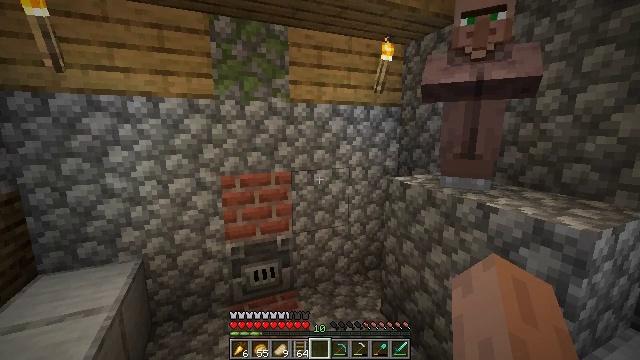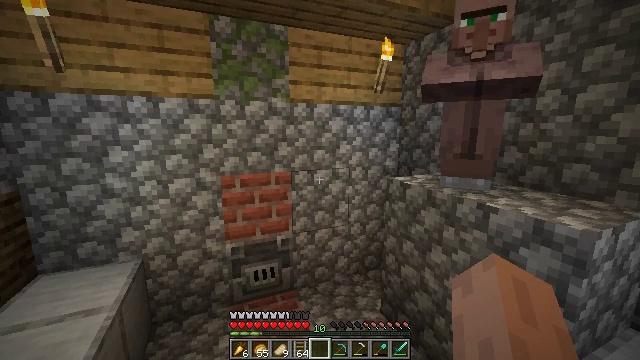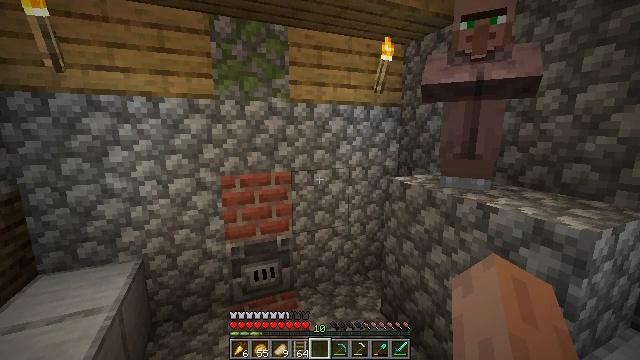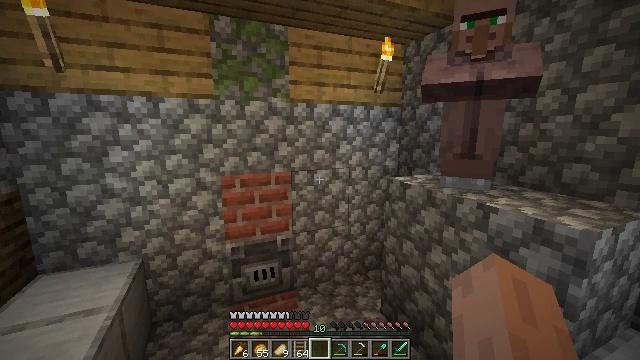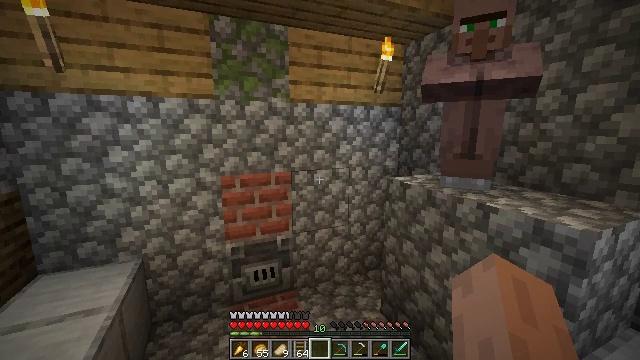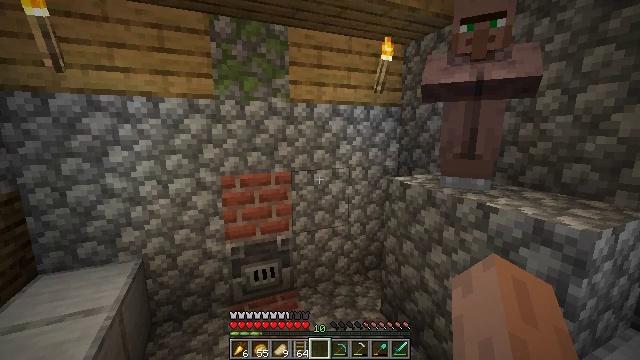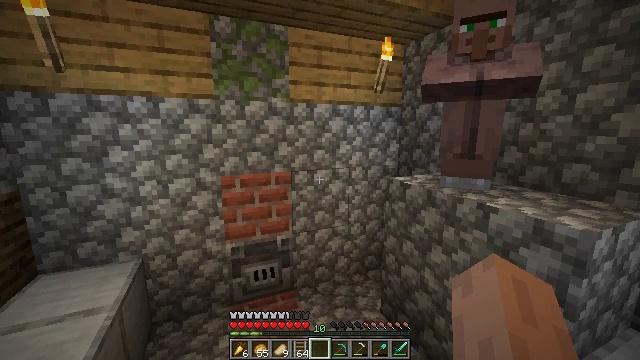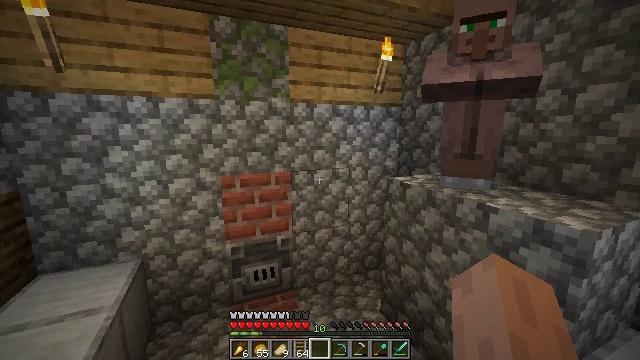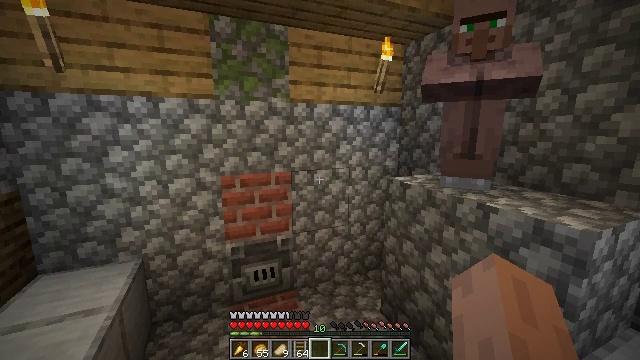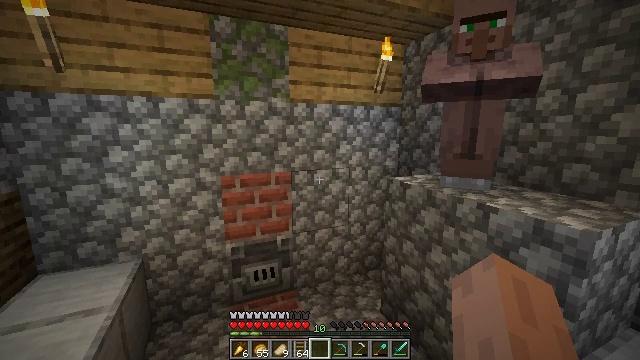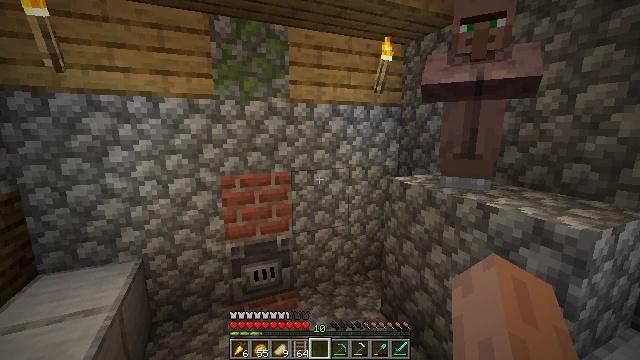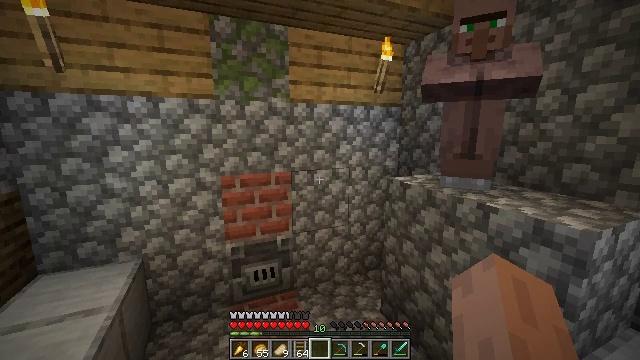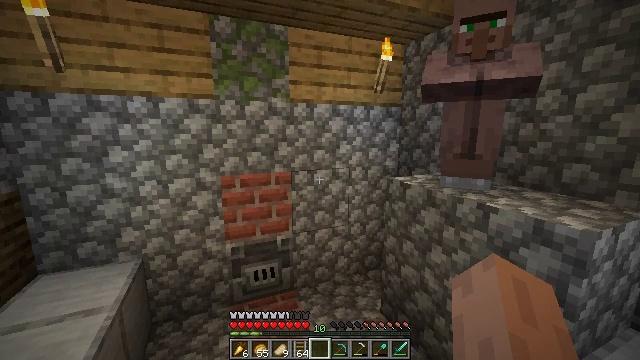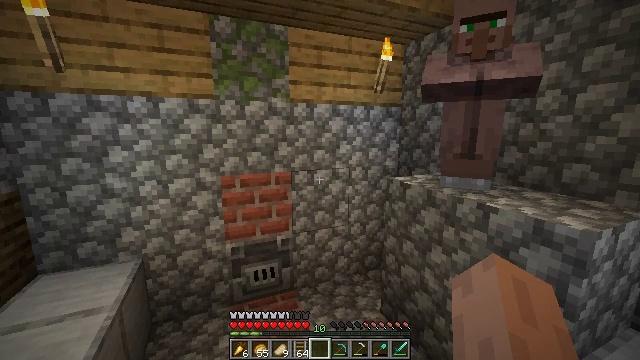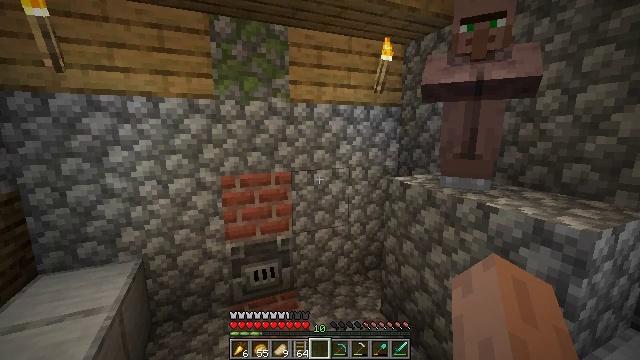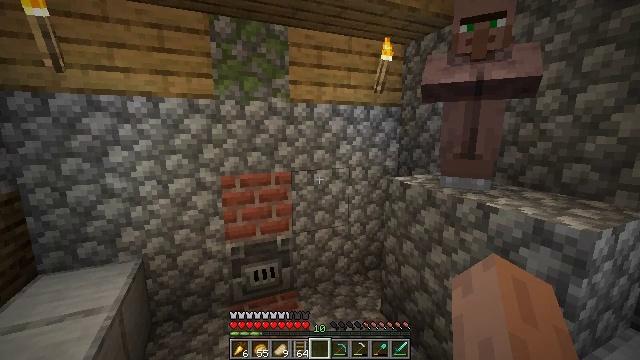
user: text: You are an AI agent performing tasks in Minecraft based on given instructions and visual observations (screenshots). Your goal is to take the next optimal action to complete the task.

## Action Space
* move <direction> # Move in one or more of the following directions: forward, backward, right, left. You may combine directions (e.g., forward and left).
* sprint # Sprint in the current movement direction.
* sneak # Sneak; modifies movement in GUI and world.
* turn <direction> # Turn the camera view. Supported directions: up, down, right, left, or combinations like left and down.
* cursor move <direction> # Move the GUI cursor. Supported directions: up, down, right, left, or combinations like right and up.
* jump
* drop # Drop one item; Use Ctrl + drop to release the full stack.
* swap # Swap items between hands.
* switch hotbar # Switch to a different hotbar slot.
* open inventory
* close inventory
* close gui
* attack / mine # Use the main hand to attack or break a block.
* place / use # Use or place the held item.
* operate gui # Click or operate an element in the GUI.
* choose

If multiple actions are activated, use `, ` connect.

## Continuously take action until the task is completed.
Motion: motion action
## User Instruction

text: Retrieve bricks from the wall.
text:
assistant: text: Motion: no_op
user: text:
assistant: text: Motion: no_op
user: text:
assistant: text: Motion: no_op
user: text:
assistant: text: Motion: no_op
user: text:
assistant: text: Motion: no_op
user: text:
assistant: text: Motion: no_op
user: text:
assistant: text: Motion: no_op
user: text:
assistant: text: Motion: no_op
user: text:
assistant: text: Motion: no_op
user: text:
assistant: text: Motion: no_op
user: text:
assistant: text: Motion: no_op
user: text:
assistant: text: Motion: no_op
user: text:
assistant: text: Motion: no_op
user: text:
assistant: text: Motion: no_op
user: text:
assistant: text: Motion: no_op
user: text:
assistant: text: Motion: no_op
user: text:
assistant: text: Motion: no_op
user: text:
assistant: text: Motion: no_op
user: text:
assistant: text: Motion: no_op
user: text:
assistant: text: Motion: no_op
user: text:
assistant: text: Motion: no_op
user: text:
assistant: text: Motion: no_op
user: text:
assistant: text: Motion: no_op
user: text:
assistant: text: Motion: no_op
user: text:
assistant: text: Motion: no_op
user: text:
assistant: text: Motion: no_op
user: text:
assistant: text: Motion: no_op
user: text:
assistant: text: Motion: no_op
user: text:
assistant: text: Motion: no_op
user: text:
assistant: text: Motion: no_op